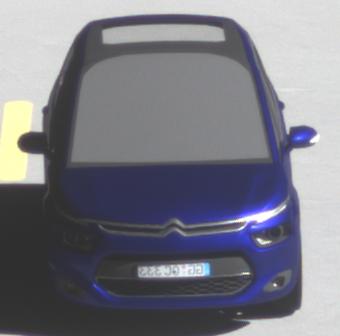
Make: Citroen
Model: Grand C4 Picasso VTi 120
Detailed model: Grand C4 Picasso (II)
Model produced from: 2013/10
Model produced until: 2015/02
Doors: 5
Color: blue
Road condition: dry road
Daytime: midday
Contrast: high contrast